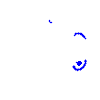
Particle: electron